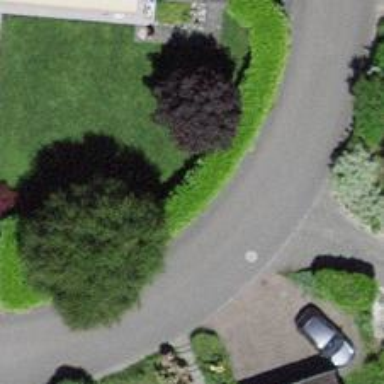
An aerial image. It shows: Hedge acting as barrier.